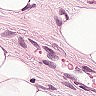
Metastatic tissue present: yes